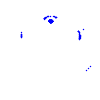
Particle: pion